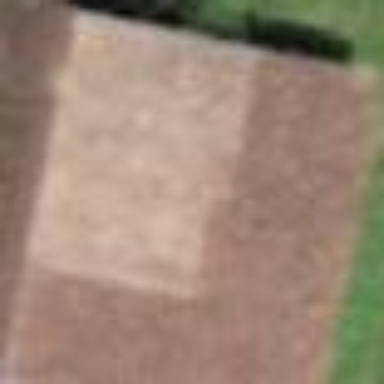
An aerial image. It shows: Rural barn.